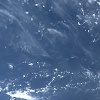
Label: water